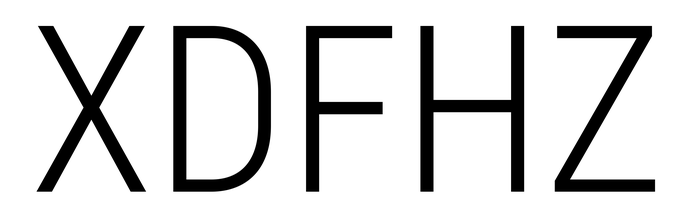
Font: Roboto_Condensed_Light